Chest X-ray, AP view. Patient: 68 years old, sex F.
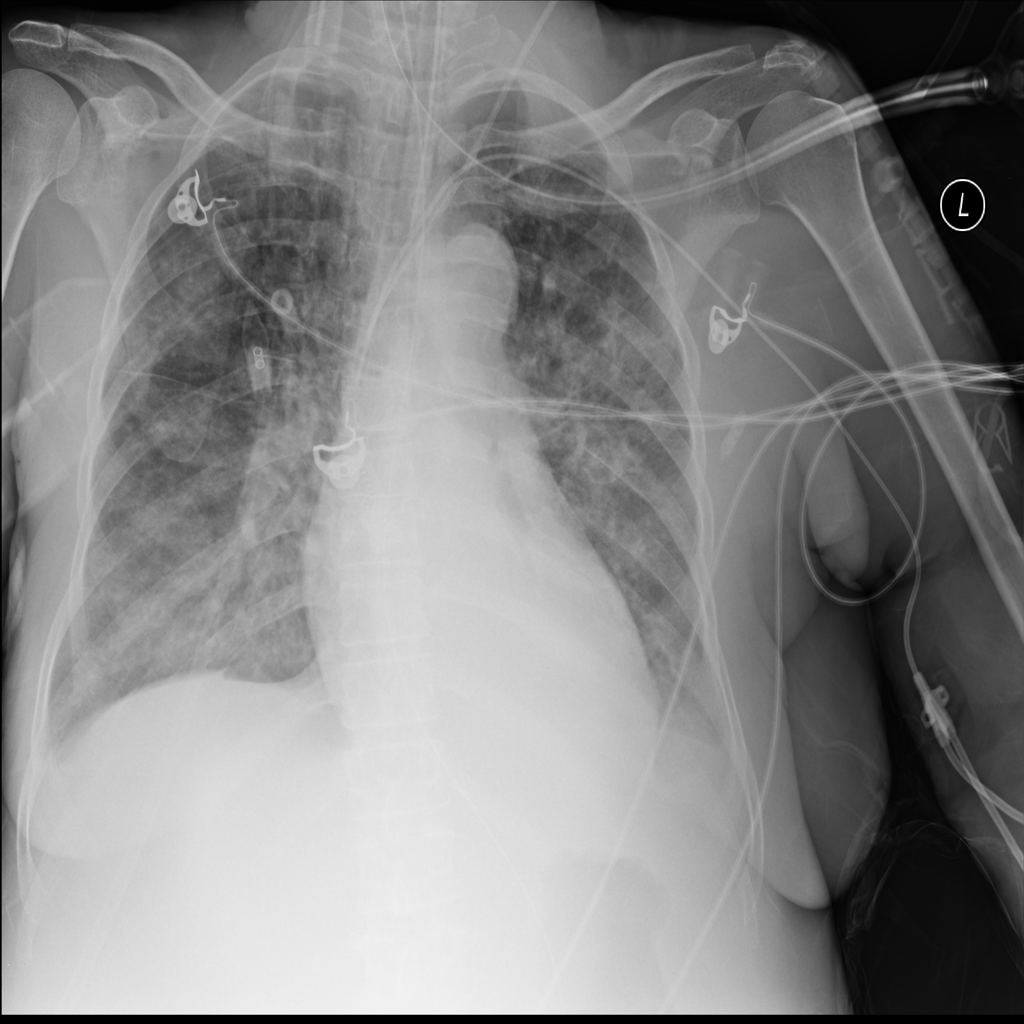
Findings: Effusion, Infiltration, Nodule